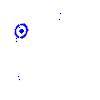
Particle: kaon